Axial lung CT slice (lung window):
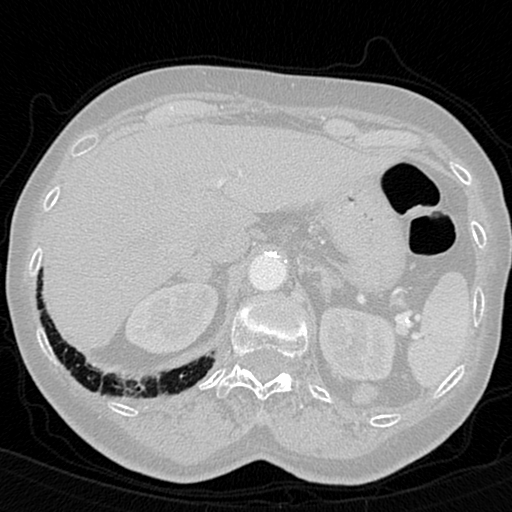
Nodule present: no